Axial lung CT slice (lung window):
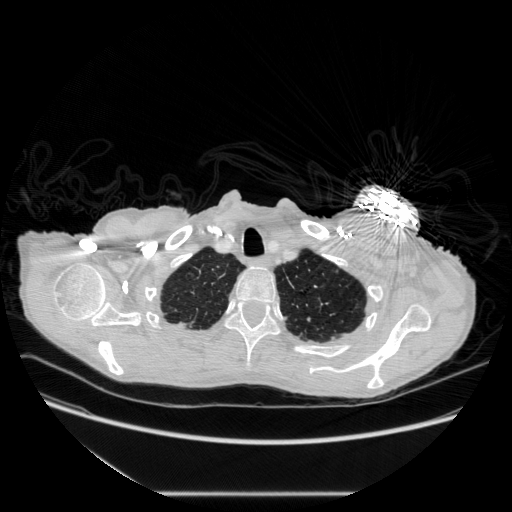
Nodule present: no